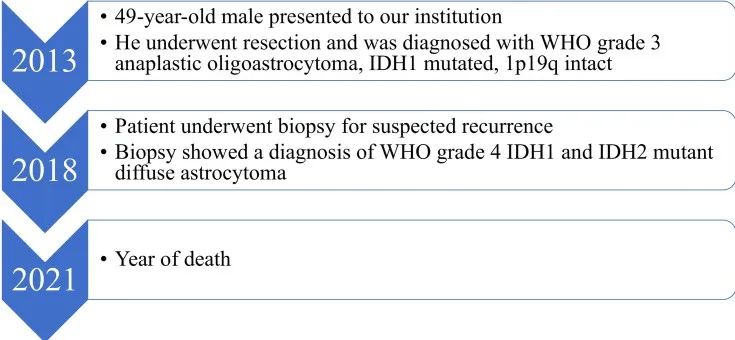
Patient care timeline from presentation to our institution until death.
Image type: chart (chart)